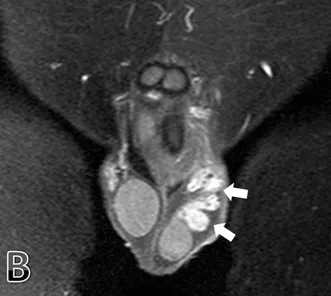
Coronal T2 Weighted. After Contrast Media Administration on Coronal T1-weighted (b) MR Imaging Shows Marked Enhancement of the Left Epididymis (Head-Tail and Body, White Arrows).
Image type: radiology (mri)